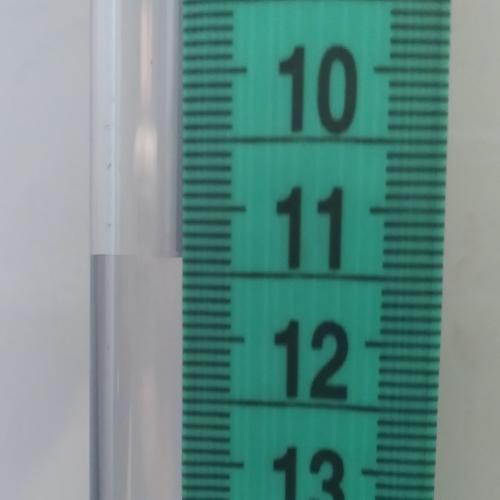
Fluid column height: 11.4 cm